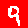
Digit: 9